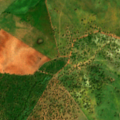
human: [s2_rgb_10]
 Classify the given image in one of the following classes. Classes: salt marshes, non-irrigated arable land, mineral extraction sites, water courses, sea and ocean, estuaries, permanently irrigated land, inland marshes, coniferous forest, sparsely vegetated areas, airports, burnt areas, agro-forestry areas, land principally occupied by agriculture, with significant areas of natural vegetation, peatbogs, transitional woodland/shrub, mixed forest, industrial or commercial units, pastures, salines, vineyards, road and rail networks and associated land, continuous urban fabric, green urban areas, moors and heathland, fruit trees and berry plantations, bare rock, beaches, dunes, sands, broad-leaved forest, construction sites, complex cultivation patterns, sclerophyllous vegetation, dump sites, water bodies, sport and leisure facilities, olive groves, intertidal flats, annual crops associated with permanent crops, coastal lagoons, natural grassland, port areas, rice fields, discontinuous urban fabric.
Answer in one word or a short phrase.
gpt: non-irrigated arable land, olive groves, agro-forestry areas